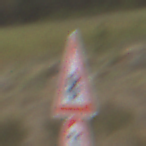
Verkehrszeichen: SchneeOderEisglaette
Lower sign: Geschwindigkeit20
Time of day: Midday
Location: Outdoor (Nature)
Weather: Overcast
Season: NotSpecified
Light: Natural